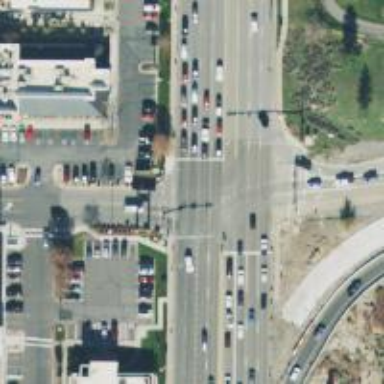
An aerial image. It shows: Crossing with line markings on the road.